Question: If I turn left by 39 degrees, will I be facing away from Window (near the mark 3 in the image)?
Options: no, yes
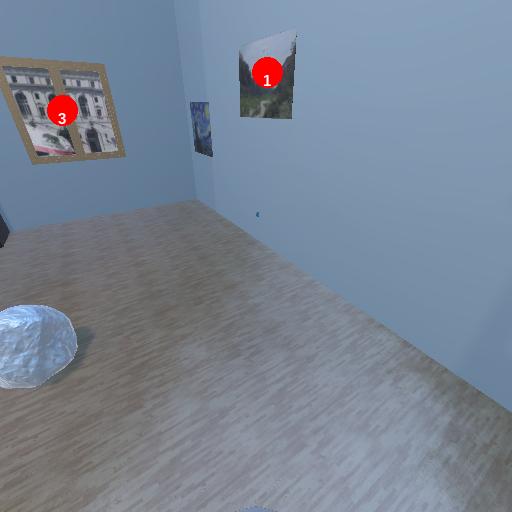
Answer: no